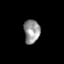
Tissue: skin
Cell type: Others
Senescence score: 0.7287
Nuclear area (px): 371
Mean DAPI intensity: 150.499